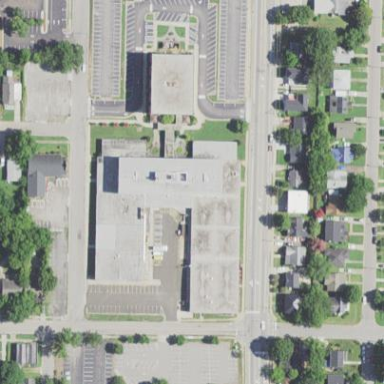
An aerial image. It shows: Commercial building.